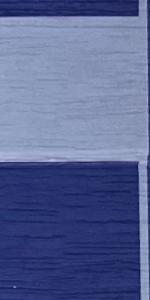
Label: Empty